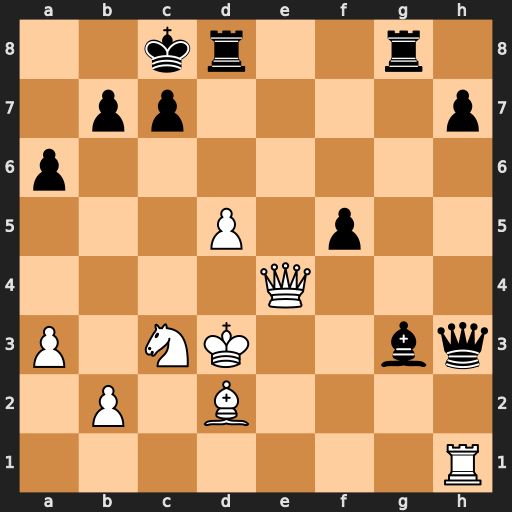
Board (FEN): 2kr2r1/1pp4p/p7/3P1p2/4Q3/P1NK2bq/1P1B4/7R
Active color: w
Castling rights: -
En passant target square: -
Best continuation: Qe6+ Kb8 Rxh3